Interaction volume radius: 5 \u00c5
Interaction volume height: 10 \u00c5
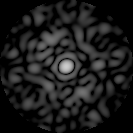
Disorder parameter: 0.792